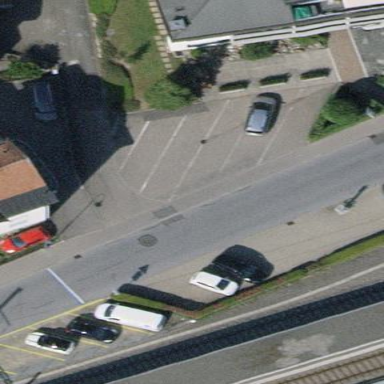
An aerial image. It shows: Street side parking area.